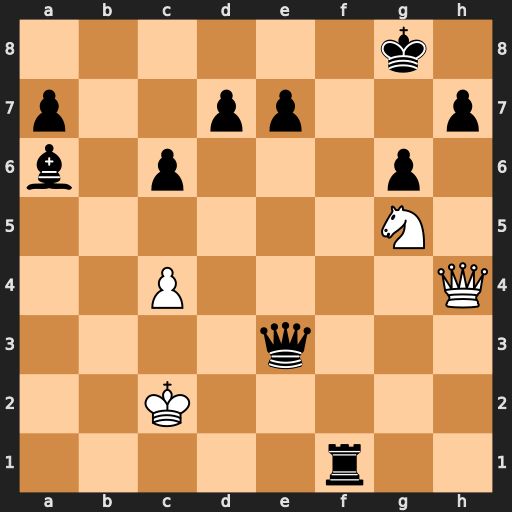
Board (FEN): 6k1/p2pp2p/b1p3p1/6N1/2P4Q/4q3/2K5/5r2
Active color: w
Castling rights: -
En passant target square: -
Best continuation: Qxh7+ Kf8 Qh8#